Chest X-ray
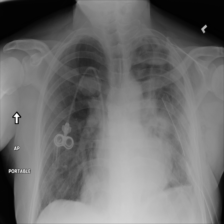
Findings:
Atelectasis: negative
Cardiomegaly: negative
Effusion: negative
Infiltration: negative
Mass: negative
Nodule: negative
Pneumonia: negative
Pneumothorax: negative
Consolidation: negative
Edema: negative
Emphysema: negative
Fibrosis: negative
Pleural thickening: negative
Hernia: negative